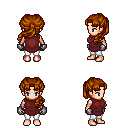
a pixel art fantasy rpg character, female body template, human, light skin, maroon tunic, white pants, brunette princess hairstyle, metal gloves, four views (front, back, left, right), 2x2 character sprite sheet, small pixel art, hard edges, no anti-aliasing